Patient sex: F
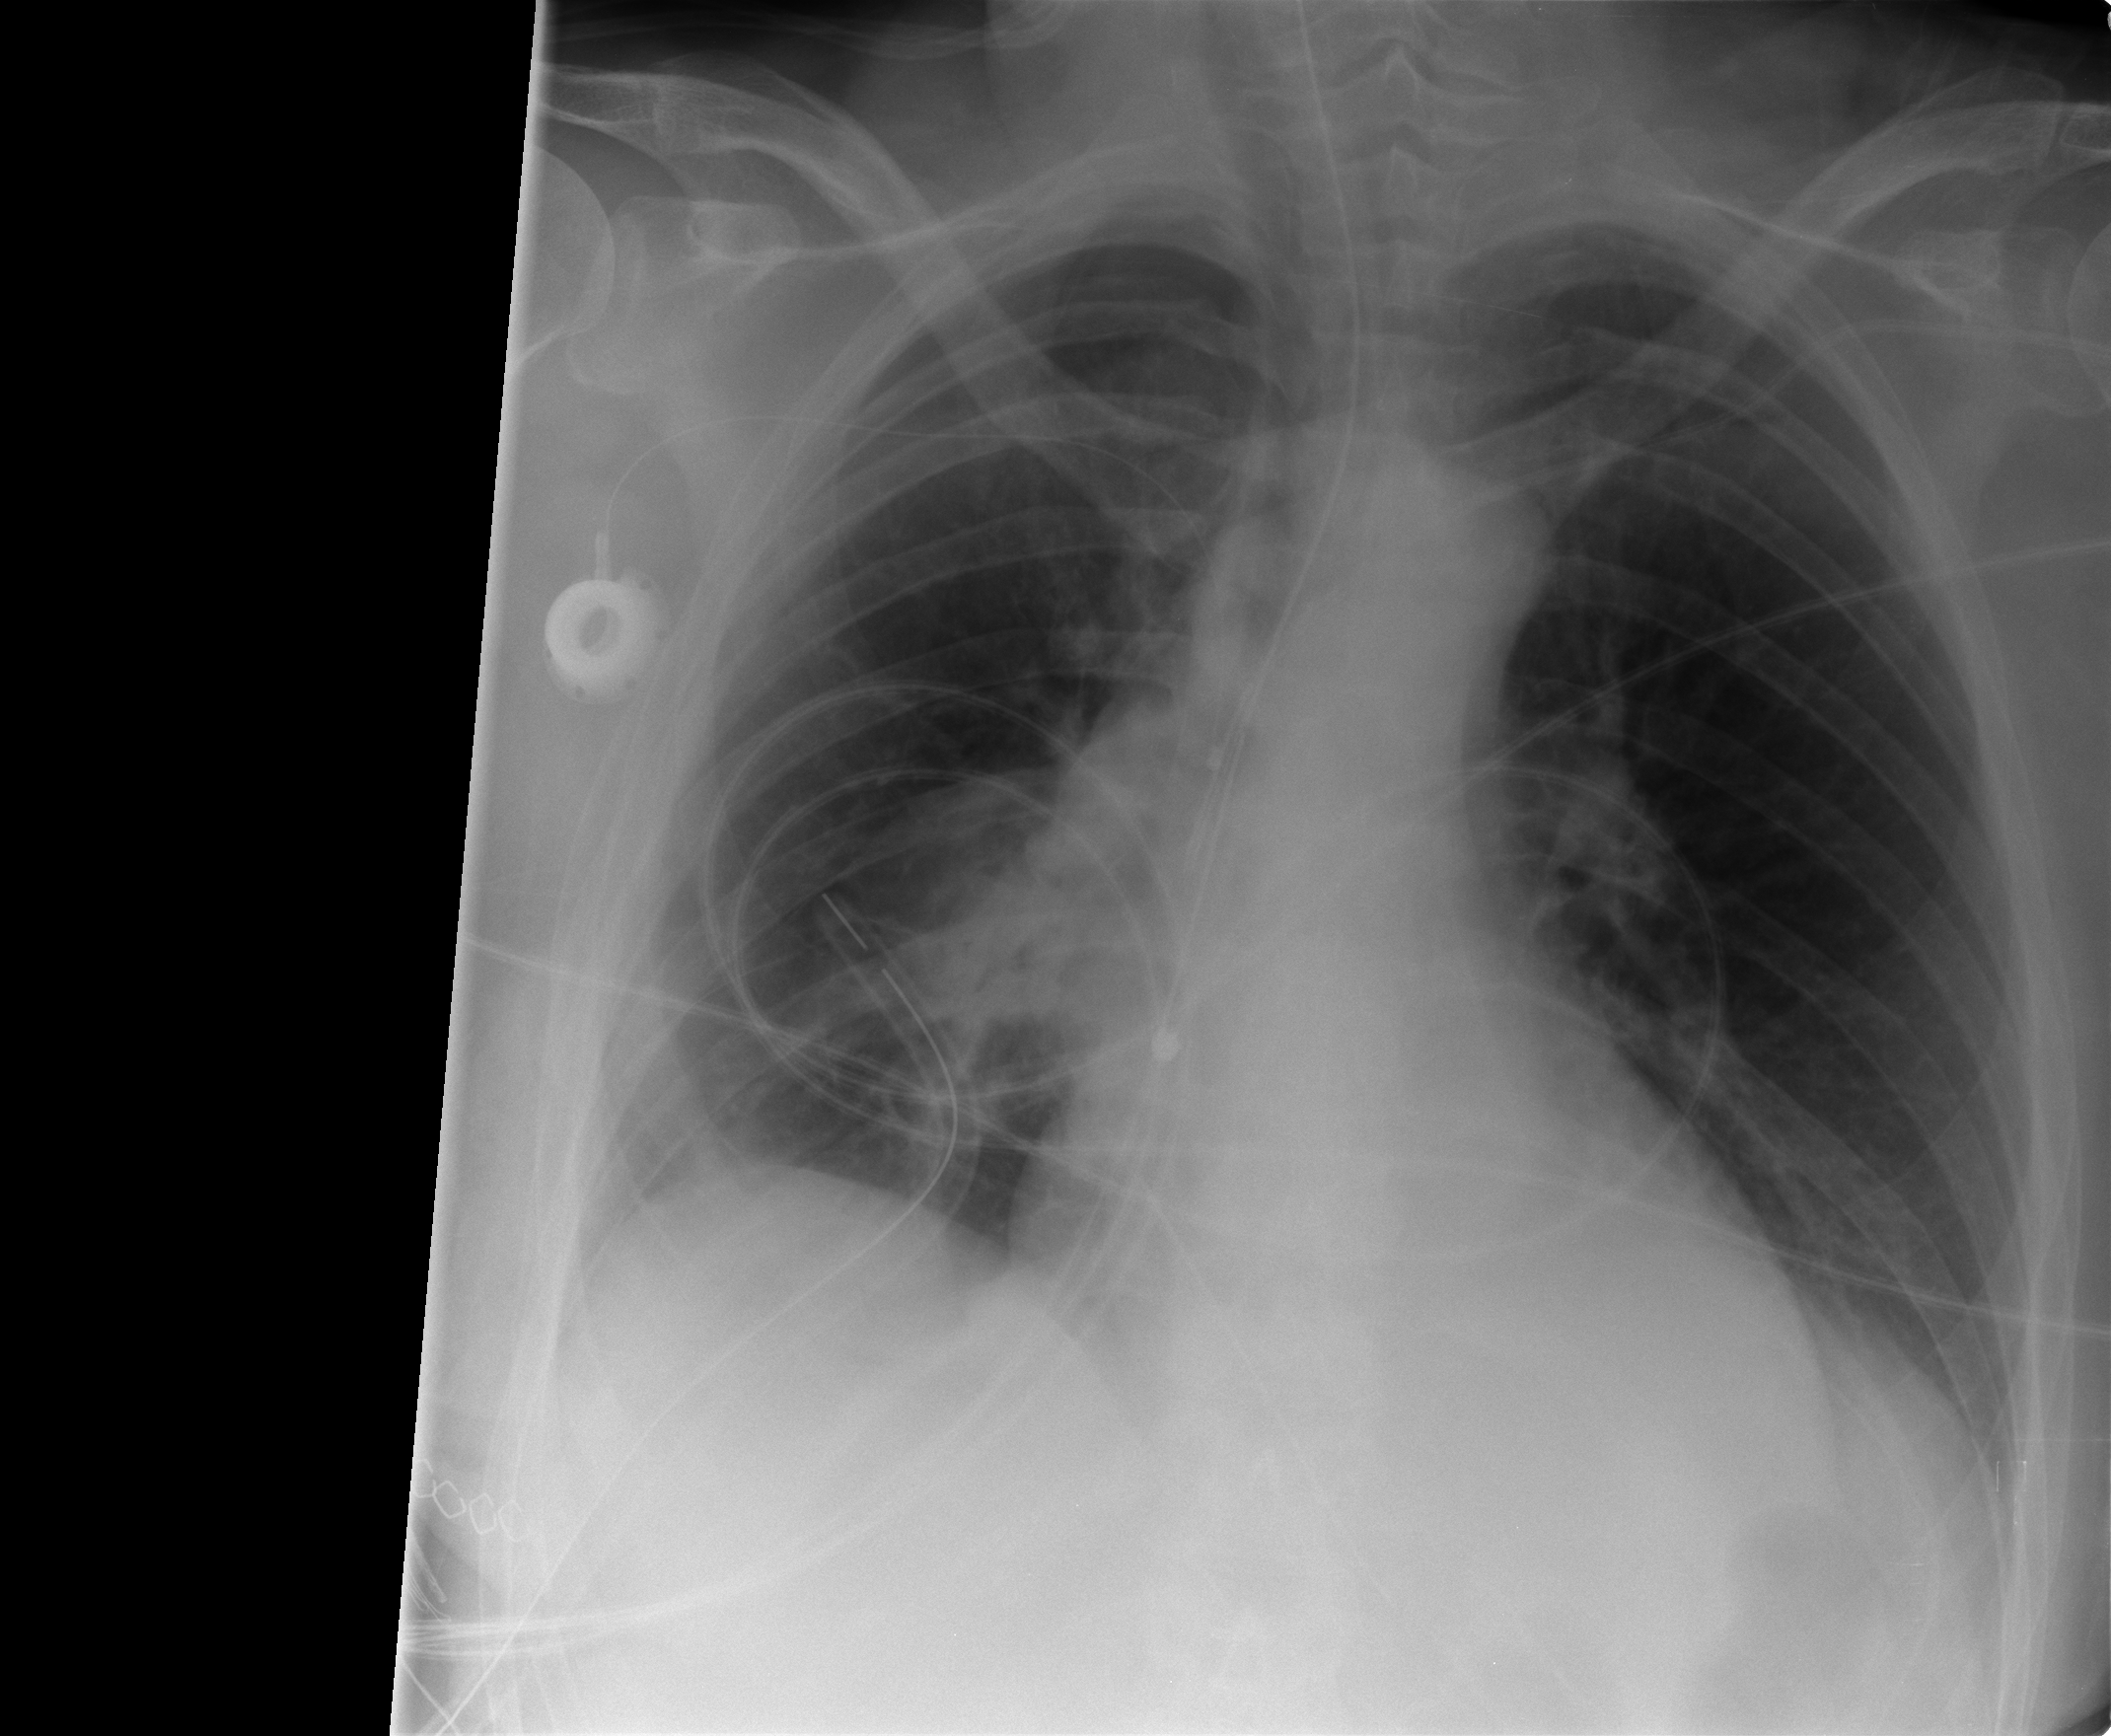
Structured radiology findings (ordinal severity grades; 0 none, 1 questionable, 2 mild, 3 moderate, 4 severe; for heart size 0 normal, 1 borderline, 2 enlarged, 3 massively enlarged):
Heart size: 1
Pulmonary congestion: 0
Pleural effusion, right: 0
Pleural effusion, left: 0
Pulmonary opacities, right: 0
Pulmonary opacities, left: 0
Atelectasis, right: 2
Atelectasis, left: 0